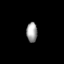
Tissue: prostate
Cell type: B cells
Senescence score: 0.7601
Nuclear area (px): 211
Mean DAPI intensity: 157.284